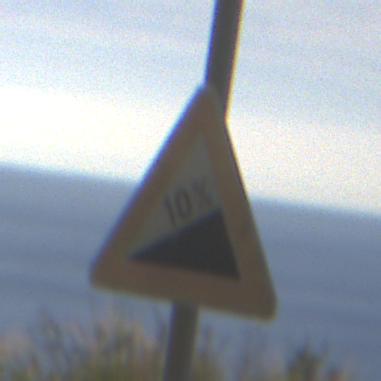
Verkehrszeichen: Steigung10
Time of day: MorningAfternoon
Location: Outdoor (RoadRail)
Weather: PartlyCloudy
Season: NotSpecified
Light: Natural